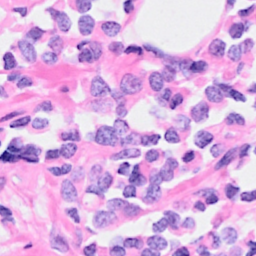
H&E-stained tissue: Breast